Question: I want to display a 2x icon size on mouse over element.
I'm using FontAwesome with bootstrap.
I have a List like this:
'''
<ul>
<li><a href ="#"><i class="icon-inbox"></i> Inbox<a/></li>
<li><a href ="#"><i class="icon-print"></i> print<a/></li>
....
</ul>
'''
I want to add "icon-2x" fontawesome css class, on mouse over element, to display a larger icon, and remove that class on mouse leave.
I want it to look like the FontAwesome homepage examples. like this:

I tried finding elemets with jQuery to add the css class, but a couldn't do it.
Can anyone help me?
Thanks
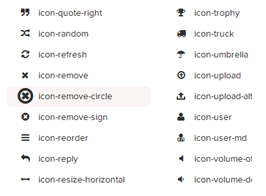
Answer: Why don't you just use CSS ':hover'?
'''
li i[class^="icon-"] { font-size:12px; }
li:hover i[class^="icon-"] { font-size:24px; }
'''
FontAwesome uses a font for the icons, so to double the icon size you simply double the font size. Of course you'd also need to cater for padding, margins and whatever else to ensure the icon stays relative to the text beside it.
If you still want to use jQuery to add a new class:
'''
$('li').hover(function() {
$('i[class^="icon-"]', this).addClass('icon-2x');
}, function() {
$('i[class^="icon-"]', this).removeClass('icon-2x');
})
'''